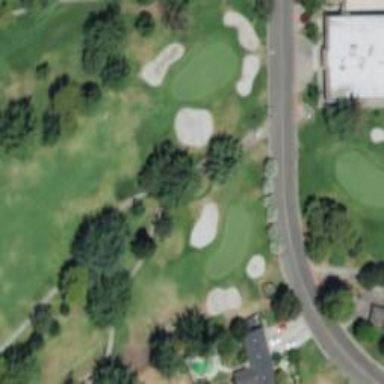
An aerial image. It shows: Golf hole.